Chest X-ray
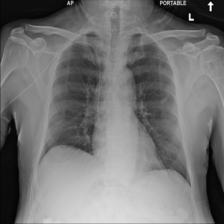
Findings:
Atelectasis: negative
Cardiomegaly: negative
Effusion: negative
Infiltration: negative
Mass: negative
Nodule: negative
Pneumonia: negative
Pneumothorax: negative
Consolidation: negative
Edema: negative
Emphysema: negative
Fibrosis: negative
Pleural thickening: negative
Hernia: negative